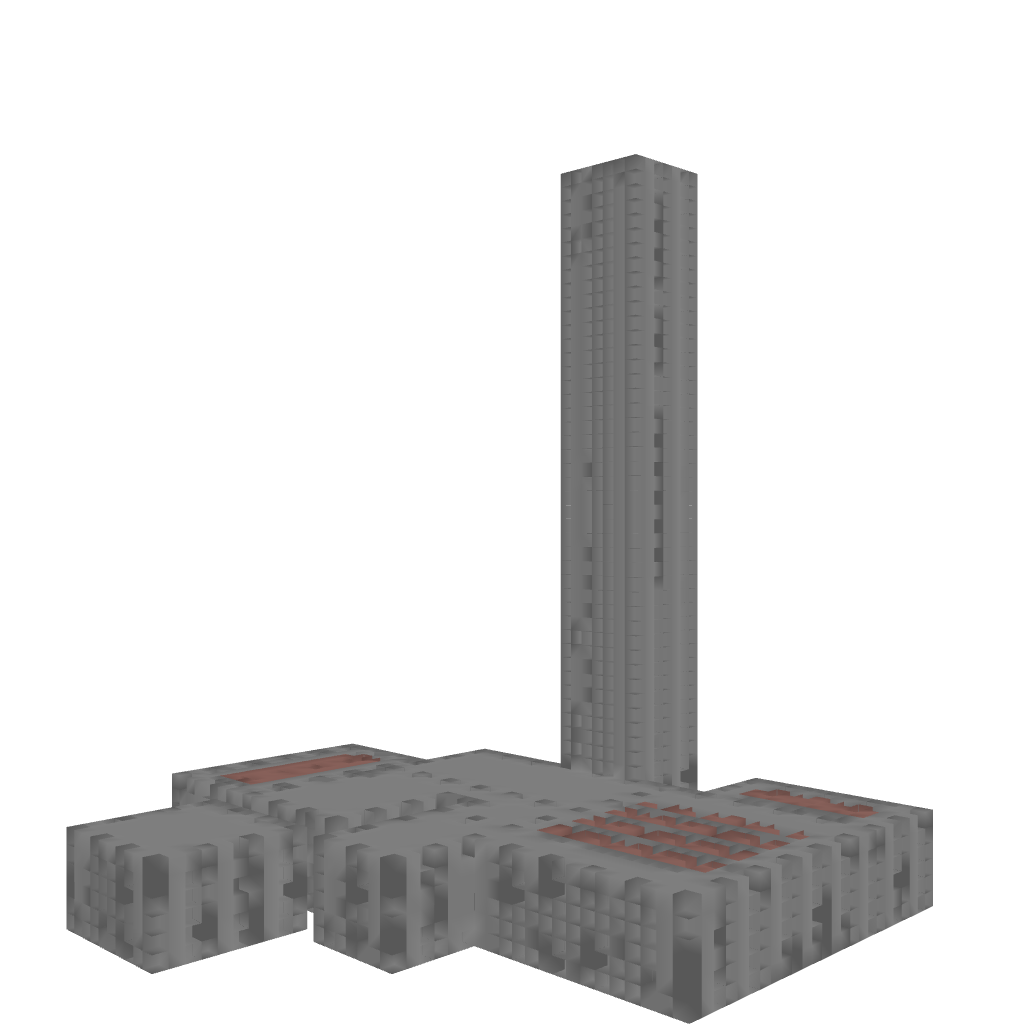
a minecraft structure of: MCSuire's Subterranian Complex (Big Underground Base) bad low quality